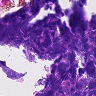
Metastatic tissue present: no